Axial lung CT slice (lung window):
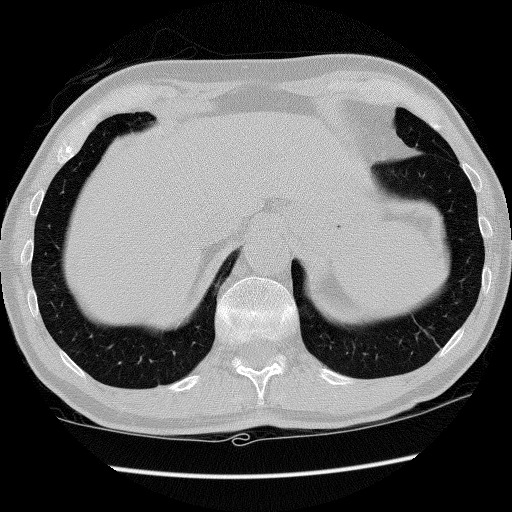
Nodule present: no